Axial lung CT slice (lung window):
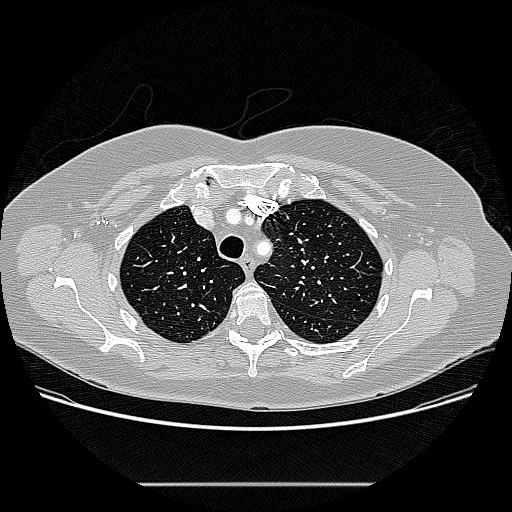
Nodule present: no